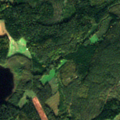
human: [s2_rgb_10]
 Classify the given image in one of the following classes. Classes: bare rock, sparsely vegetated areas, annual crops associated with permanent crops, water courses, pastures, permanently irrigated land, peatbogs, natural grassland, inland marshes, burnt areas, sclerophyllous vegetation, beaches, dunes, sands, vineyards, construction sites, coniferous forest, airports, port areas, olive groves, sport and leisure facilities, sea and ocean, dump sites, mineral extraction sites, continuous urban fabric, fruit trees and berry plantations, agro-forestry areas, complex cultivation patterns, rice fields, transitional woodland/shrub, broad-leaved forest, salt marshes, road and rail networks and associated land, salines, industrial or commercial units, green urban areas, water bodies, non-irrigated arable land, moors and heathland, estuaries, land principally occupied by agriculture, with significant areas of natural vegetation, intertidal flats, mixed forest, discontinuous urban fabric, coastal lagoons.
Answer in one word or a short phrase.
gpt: coniferous forest, mixed forest, water bodies